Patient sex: F
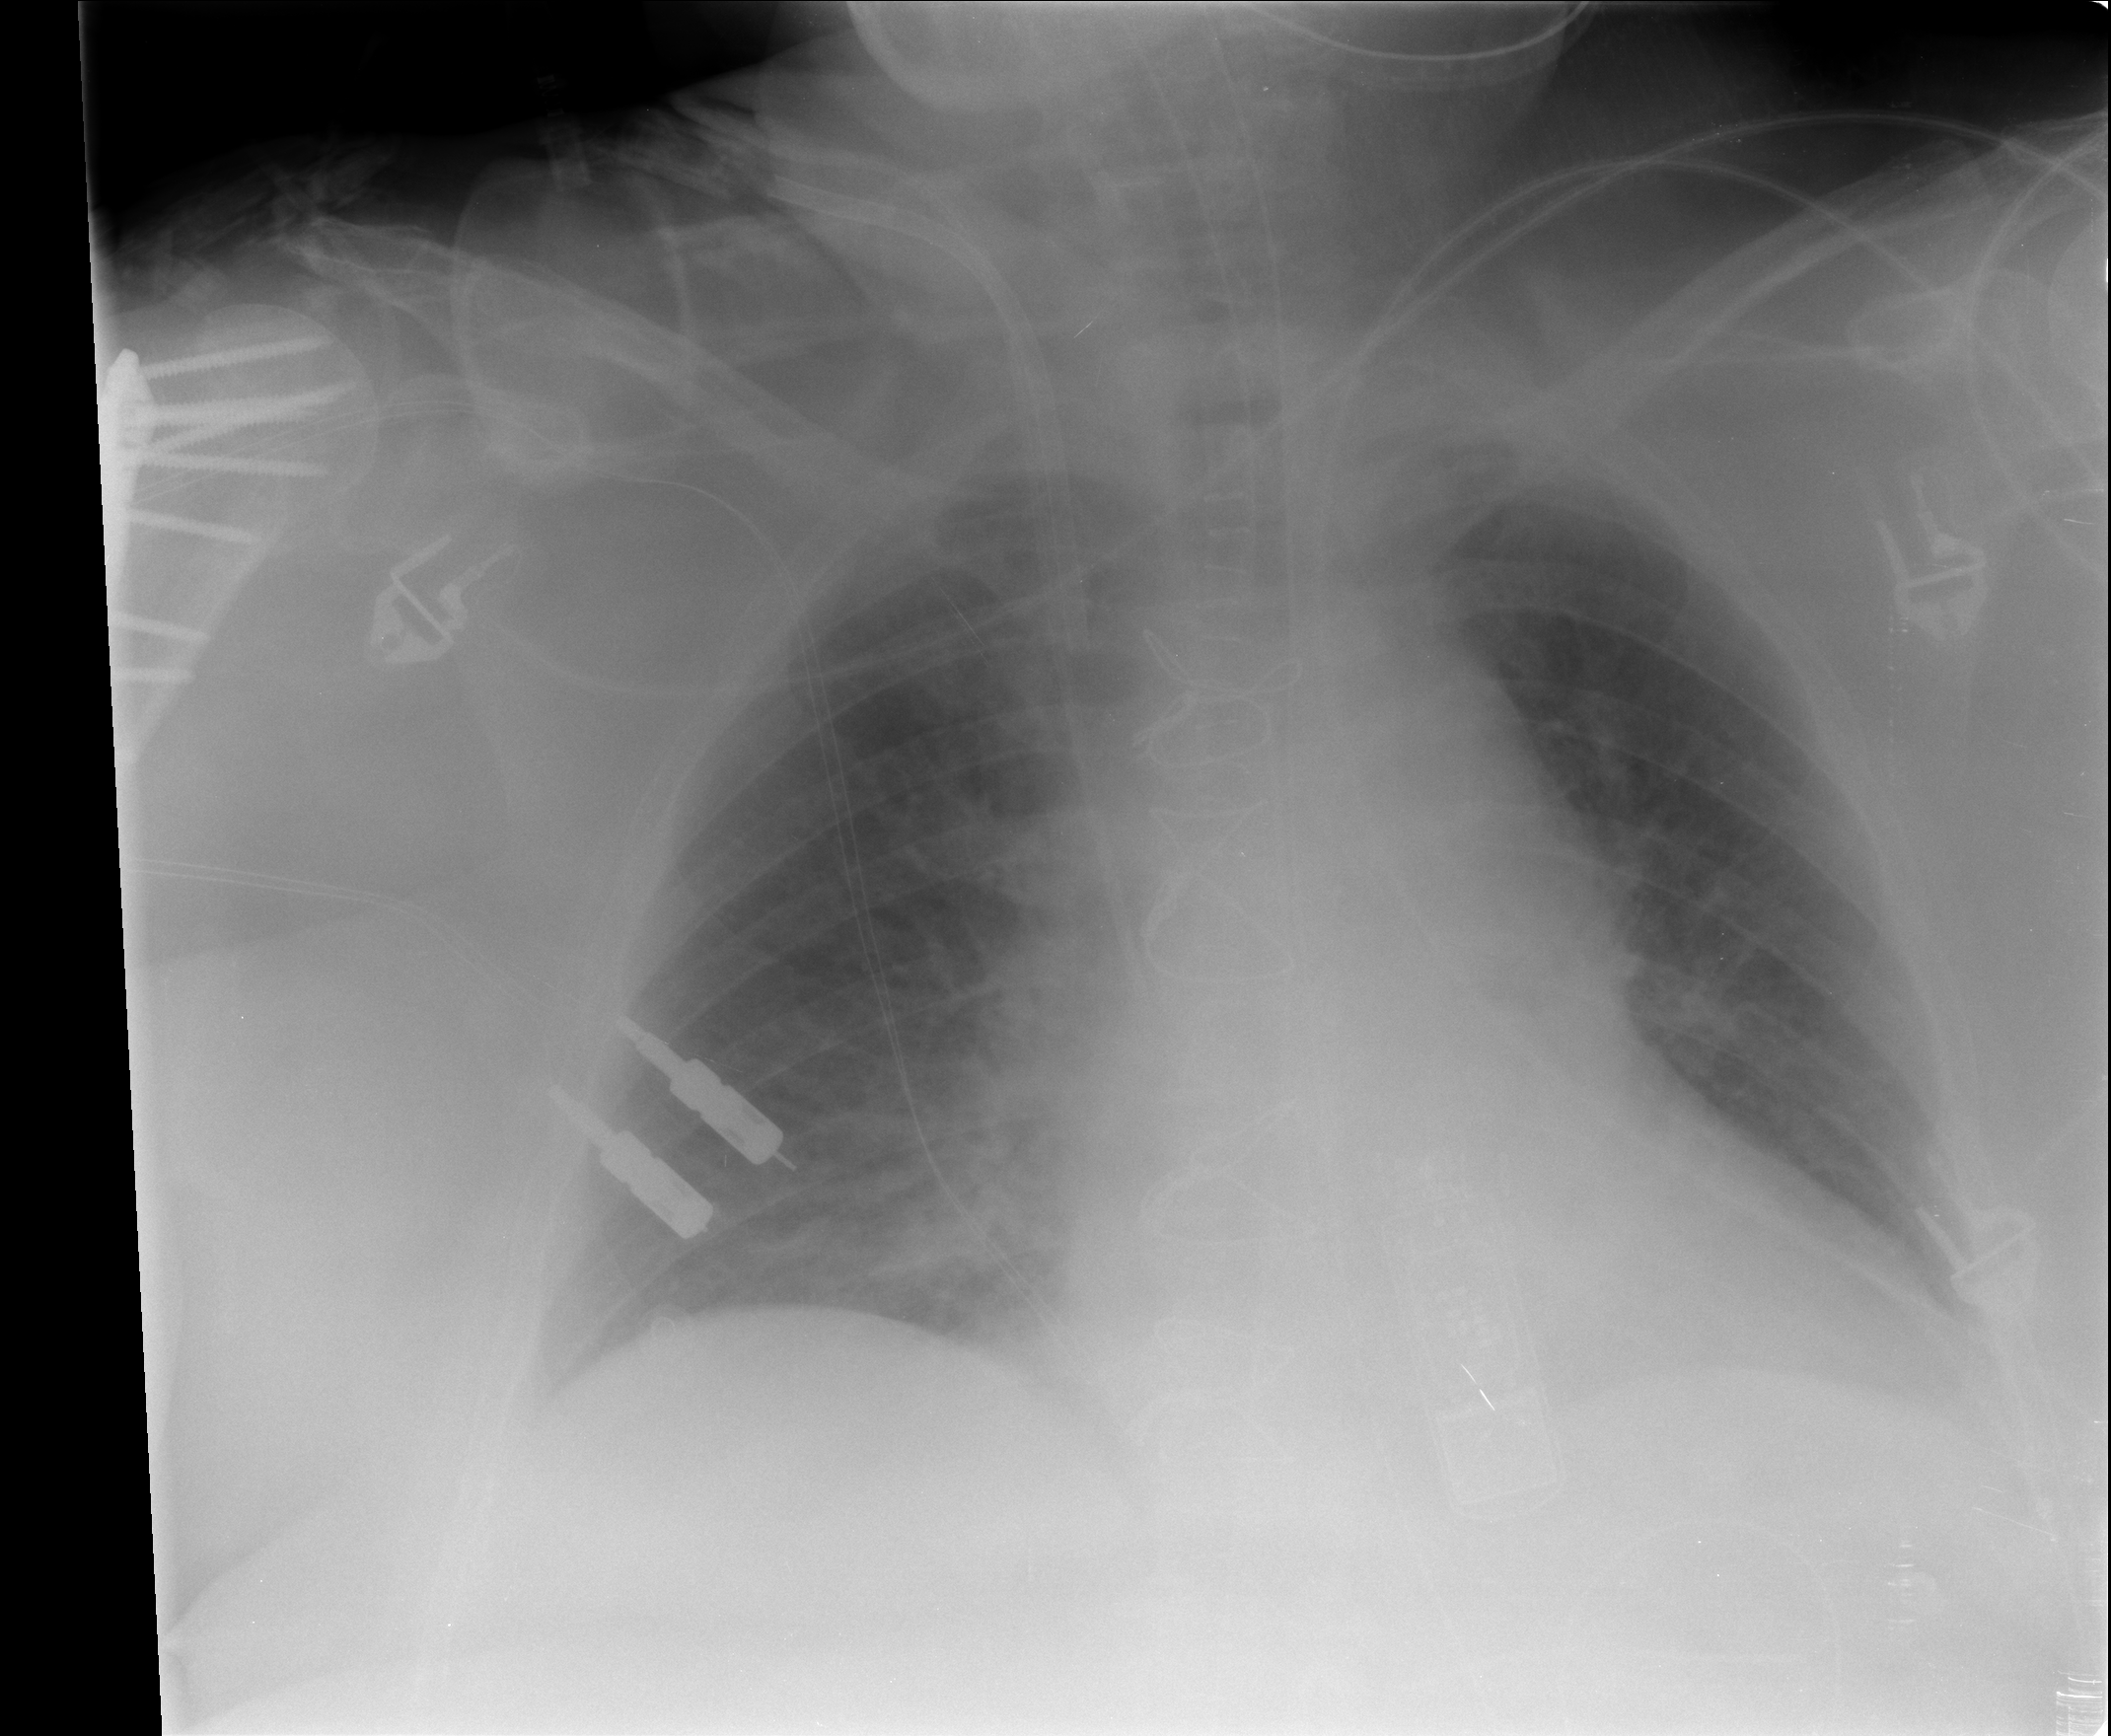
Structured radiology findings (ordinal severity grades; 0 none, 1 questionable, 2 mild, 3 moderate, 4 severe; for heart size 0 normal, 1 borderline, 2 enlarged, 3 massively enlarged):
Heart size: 2
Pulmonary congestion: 3
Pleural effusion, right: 2
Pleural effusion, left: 2
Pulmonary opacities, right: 0
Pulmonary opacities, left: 0
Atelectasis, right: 0
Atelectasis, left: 0